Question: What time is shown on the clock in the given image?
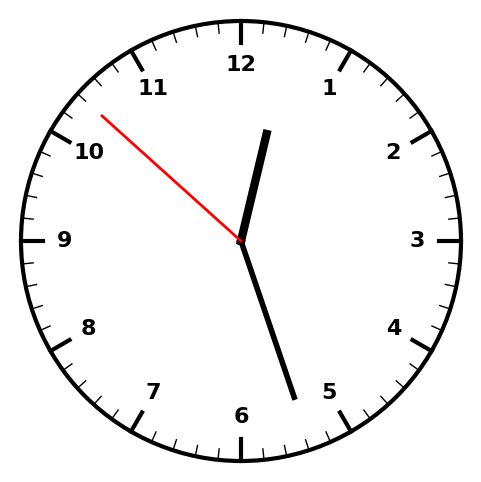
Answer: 12:26:52